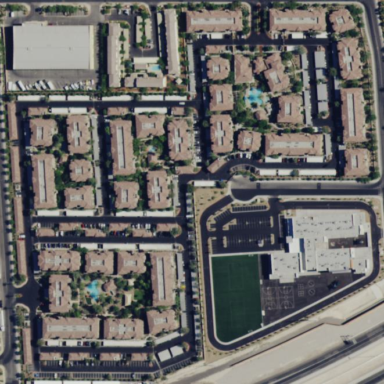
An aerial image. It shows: Residential area with apartments.